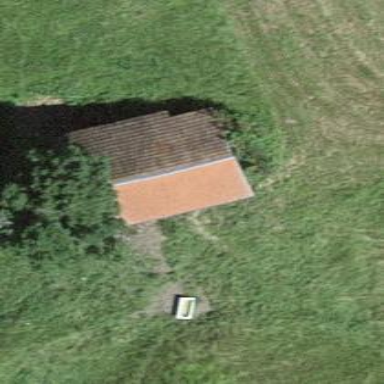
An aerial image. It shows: Barn.